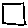
Label: square